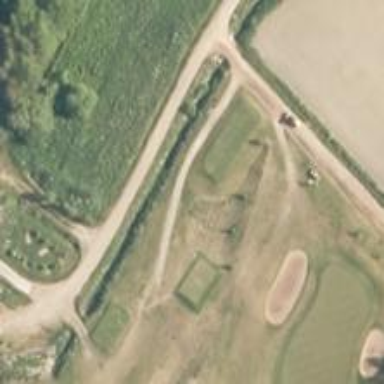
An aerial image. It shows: Pathway for golfing.